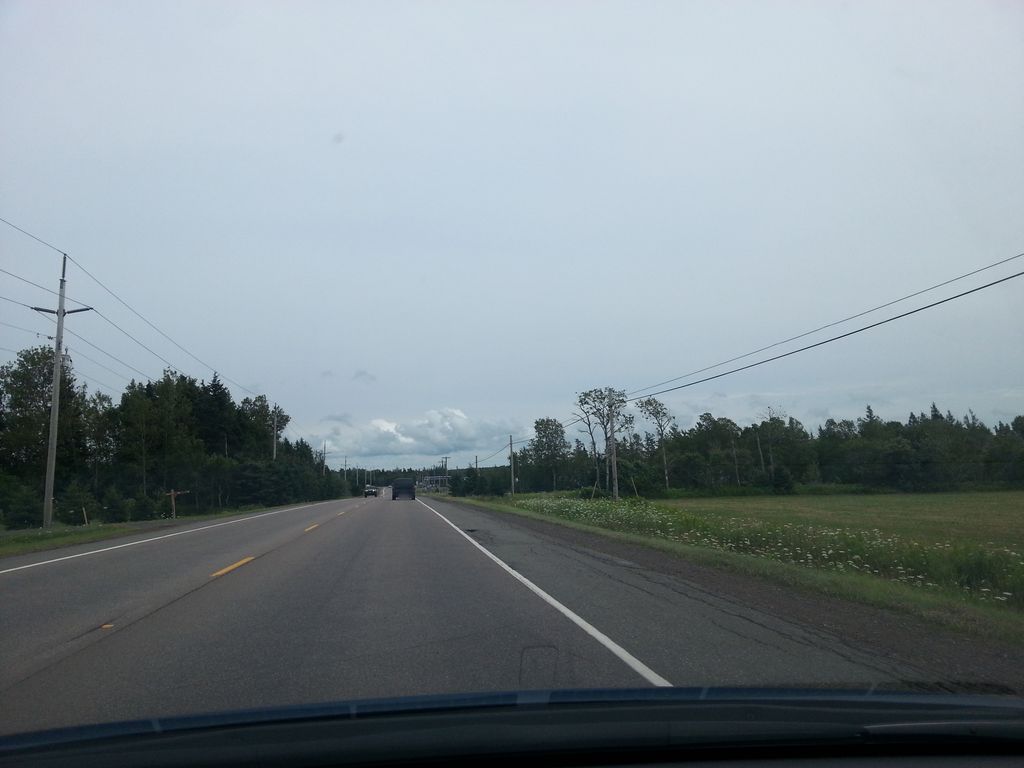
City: charlottetown